【题型】填空题　【知识点】平面几何　【难度】easy
如图所示, 在 $\square ABCD$ 中, $AC$, $BD$ 交于点 $O$, $\overrightarrow{BO} = \vec{a}$, $\overrightarrow{BC} = \vec{b}$, 则 $\overrightarrow{DC} = \underline{\quad\quad\quad\quad}$.

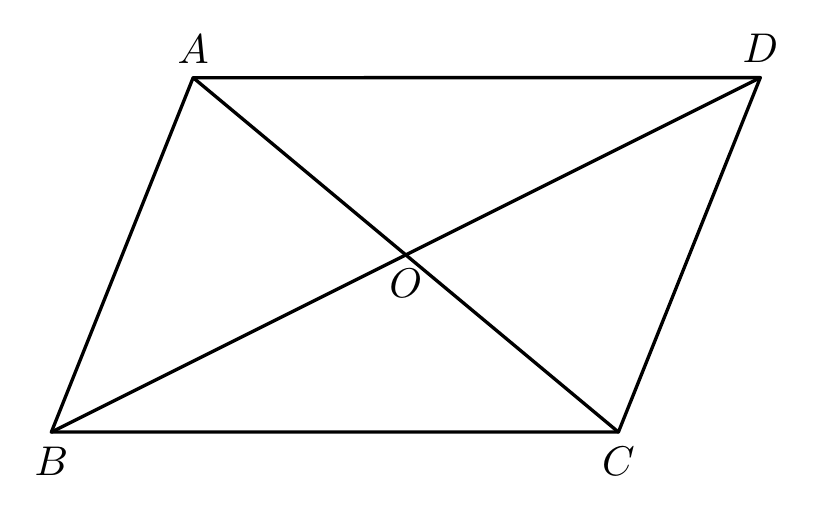
【解答】
【答案】$-2\vec{a} + \vec{b}$

【分析】利用向量相减平行四边形法则：向量相减时，起点相同，差向量即从后者终点指向前者终点即可求解。

【详解】解：$\because$ 四边形 $ABCD$ 是平行四边形，$AC$，$BD$ 交于点 $O$，
又 $\overrightarrow{BO} = \vec{a}$，$\overrightarrow{BC} = \vec{b}$，

$\therefore \overrightarrow{BD} = 2\overrightarrow{BO} = 2\vec{a}$，

$\therefore \overrightarrow{DC} = \overrightarrow{BC} - \overrightarrow{BD} = \vec{b} - 2\vec{a}$，

故答案为：$-2\vec{a} + \vec{b}$。

【点睛】本题考查平行四边形的性质，向量相减平行四边形法则，解题的关键是熟练掌握向量相减平行四边形法则。